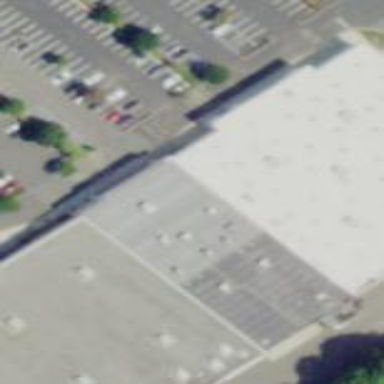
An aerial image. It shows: Building that houses furniture shop.